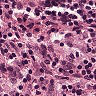
Metastatic tissue present: no